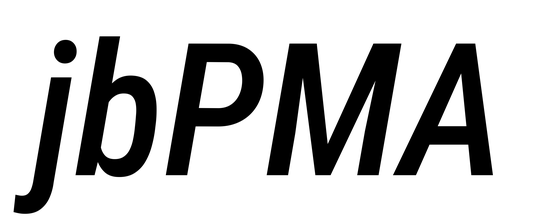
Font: Roboto-Italic_Condensed_Medium_Italic